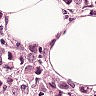
Metastatic tissue present: yes